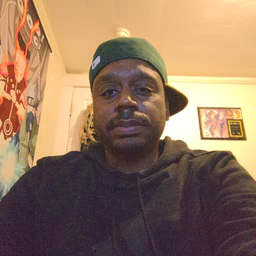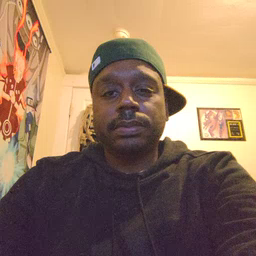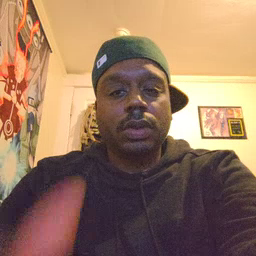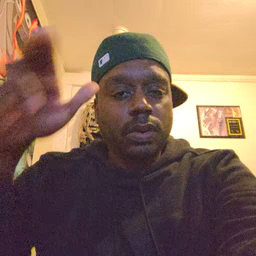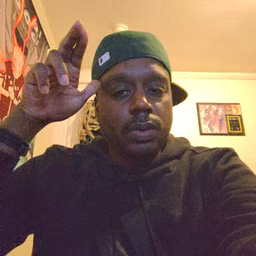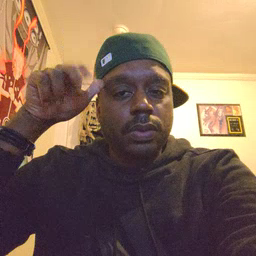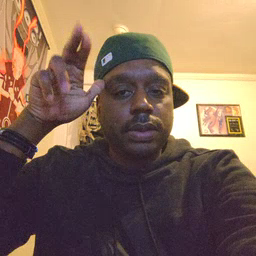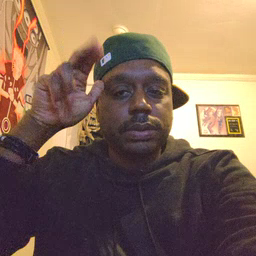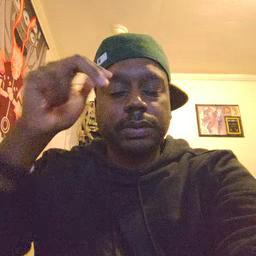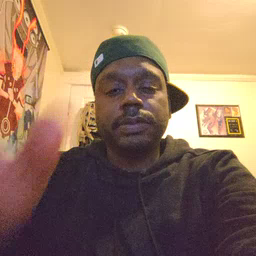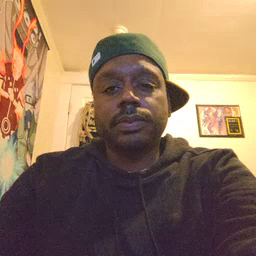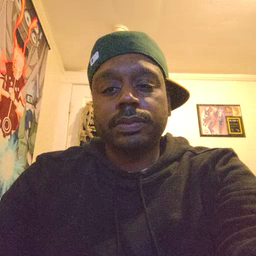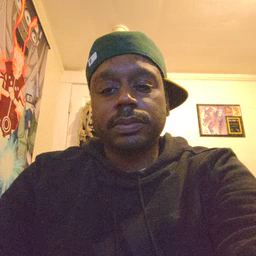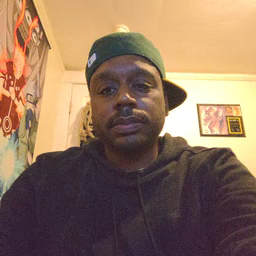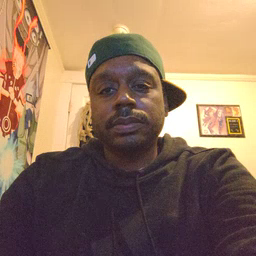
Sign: horse